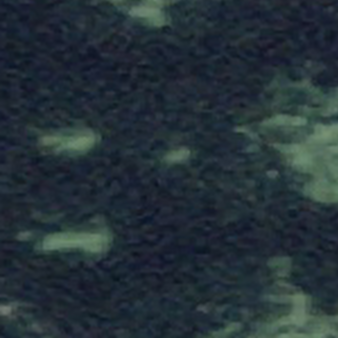
Label: other